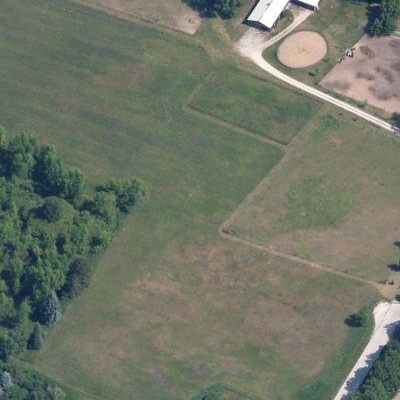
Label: aGrass